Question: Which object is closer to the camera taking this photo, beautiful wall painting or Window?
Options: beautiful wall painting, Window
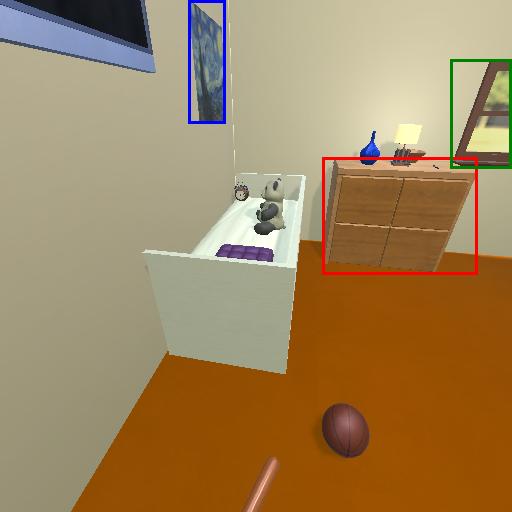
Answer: beautiful wall painting